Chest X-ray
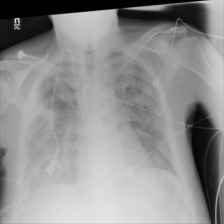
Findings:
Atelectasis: negative
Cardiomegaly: negative
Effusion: negative
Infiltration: positive
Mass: negative
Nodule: negative
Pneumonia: negative
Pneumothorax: negative
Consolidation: negative
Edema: positive
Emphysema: negative
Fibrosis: negative
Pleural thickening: negative
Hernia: negative